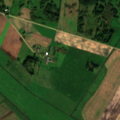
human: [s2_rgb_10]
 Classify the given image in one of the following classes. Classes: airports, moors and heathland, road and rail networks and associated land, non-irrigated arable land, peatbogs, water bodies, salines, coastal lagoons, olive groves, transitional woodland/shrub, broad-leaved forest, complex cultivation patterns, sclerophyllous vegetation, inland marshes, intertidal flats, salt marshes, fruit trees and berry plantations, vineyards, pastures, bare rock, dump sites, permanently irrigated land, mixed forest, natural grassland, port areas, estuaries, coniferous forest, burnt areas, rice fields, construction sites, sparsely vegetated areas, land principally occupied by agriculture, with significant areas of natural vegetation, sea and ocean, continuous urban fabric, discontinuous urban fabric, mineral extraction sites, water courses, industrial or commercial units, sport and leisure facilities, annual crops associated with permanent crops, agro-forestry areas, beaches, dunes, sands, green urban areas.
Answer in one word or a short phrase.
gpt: non-irrigated arable land, pastures, complex cultivation patterns, land principally occupied by agriculture, with significant areas of natural vegetation